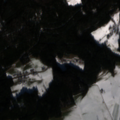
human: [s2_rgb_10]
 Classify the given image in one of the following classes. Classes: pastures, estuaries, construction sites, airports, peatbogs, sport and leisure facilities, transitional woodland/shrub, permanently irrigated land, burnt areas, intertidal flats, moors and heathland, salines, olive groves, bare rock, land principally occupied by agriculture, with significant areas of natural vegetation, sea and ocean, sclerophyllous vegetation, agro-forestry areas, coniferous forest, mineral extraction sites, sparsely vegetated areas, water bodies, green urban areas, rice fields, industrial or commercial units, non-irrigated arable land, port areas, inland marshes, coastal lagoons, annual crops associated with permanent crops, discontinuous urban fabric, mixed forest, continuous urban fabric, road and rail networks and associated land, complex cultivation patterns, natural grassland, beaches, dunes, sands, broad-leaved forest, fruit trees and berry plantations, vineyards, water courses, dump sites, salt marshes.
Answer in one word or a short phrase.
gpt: discontinuous urban fabric, pastures, coniferous forest